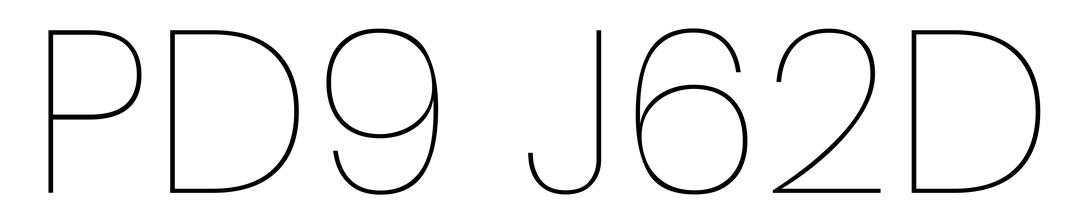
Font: Poppins-Thin